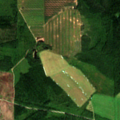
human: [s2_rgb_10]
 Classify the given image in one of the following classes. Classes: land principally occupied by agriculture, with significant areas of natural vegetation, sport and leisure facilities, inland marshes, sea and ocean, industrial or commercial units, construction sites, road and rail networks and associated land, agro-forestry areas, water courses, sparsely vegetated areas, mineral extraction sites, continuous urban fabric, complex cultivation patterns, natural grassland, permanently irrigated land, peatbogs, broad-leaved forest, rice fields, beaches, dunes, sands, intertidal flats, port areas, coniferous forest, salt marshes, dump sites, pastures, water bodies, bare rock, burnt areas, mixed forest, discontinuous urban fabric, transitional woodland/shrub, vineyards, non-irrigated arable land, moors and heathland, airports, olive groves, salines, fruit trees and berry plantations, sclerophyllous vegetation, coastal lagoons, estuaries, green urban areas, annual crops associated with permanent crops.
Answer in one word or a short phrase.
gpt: non-irrigated arable land, mixed forest, transitional woodland/shrub